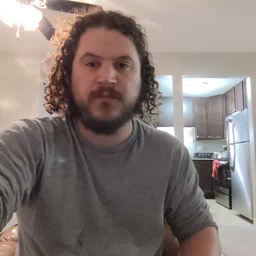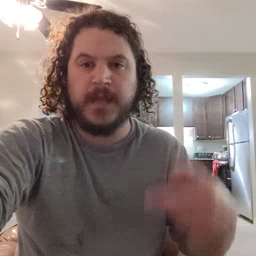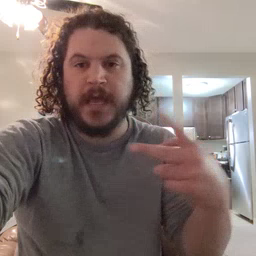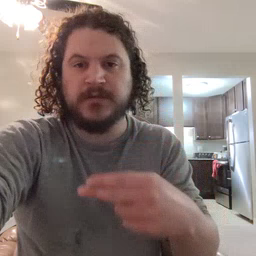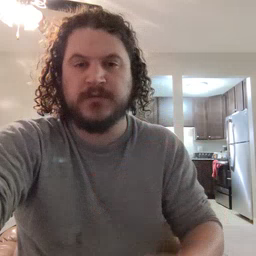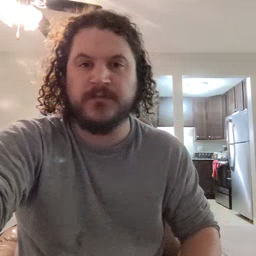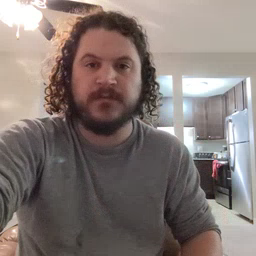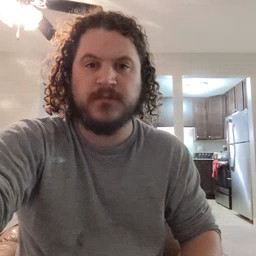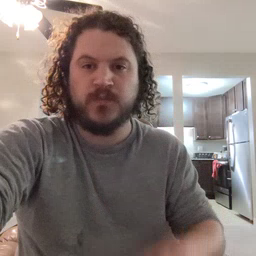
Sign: cut